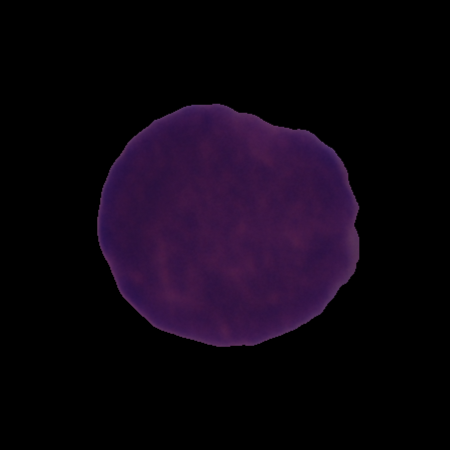
Label: cancer